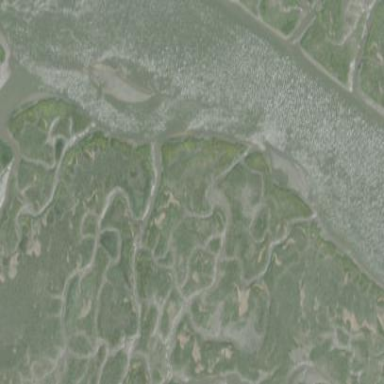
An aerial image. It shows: Saltmarsh wetland.